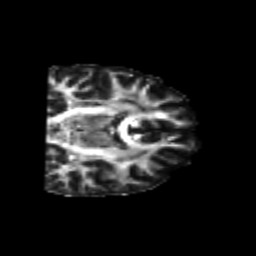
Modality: FA
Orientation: coronal
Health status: healthy
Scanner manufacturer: philips
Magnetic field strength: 3 T
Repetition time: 6.964 s
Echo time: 0.092 s